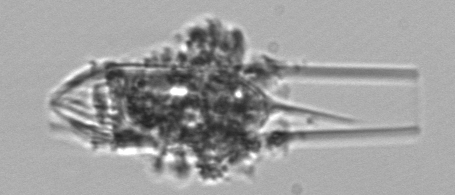
Label: Eutintinnus